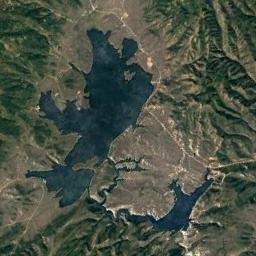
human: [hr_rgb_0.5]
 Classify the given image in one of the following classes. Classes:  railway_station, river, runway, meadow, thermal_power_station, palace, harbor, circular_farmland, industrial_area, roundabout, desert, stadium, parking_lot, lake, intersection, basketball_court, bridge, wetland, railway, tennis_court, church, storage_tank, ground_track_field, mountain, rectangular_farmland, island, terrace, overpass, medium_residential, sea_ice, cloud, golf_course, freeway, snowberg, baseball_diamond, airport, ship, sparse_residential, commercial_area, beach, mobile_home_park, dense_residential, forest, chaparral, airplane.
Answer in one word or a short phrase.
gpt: lake